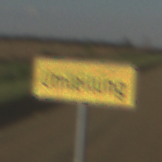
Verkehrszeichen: Umleitungsankuendigung
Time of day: SunriseSunset
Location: Outdoor (Nature)
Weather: Clear
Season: NotSpecified
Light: Natural